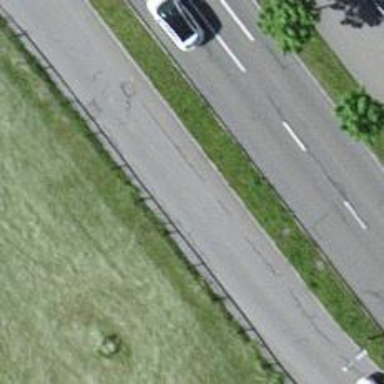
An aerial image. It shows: Tertiary road with asphalt surface.